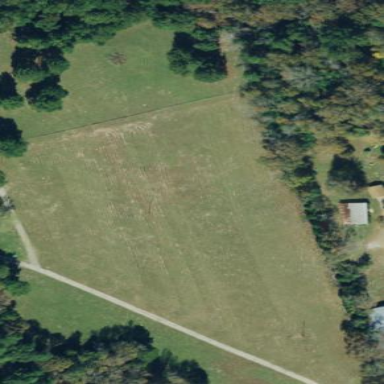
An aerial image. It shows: Pasture area used as meadow.